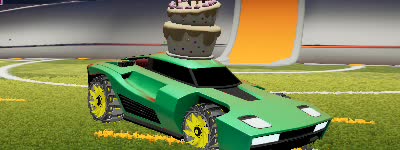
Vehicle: breakout